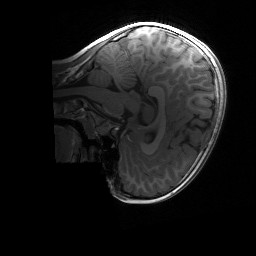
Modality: T1w
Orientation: sagittal
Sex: female
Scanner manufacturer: siemens
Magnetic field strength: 3 T
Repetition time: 1.9 s
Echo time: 0.00243 s